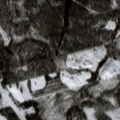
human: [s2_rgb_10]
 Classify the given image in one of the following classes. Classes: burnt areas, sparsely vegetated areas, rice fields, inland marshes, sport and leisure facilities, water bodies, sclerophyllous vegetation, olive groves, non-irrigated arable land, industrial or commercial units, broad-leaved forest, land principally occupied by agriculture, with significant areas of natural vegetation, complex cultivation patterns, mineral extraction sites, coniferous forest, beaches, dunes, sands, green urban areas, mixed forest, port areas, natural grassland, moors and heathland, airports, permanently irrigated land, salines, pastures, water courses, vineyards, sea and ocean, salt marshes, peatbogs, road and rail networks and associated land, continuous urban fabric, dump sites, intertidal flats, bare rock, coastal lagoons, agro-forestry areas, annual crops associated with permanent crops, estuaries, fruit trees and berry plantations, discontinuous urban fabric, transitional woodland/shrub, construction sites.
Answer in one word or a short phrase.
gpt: coniferous forest, transitional woodland/shrub